Question: I have a copy of the Android source code, but don't know what version of android it is (I downloaded it a while ago and can't remember if I synced to the head of the repo or not).
It there a way to determine this? I've looked in the manifest for a couple of the sample projects and they state:
'''
<uses-sdk android:targetSdkVersion="11"/>
'''
so I think I can assume it is either 11 or above, but I'm not certain which one. This is what the file structure looks like:

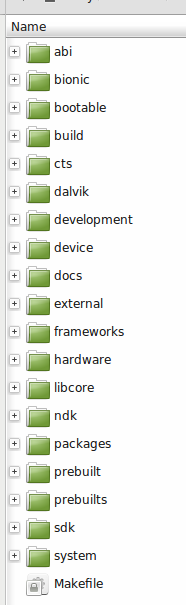
Answer: I assume that's the 'platform/' directory. If so, take a look in 'frameworks/base/api'. You'll find a text file representing each API level that's been committed -- find the largest numbered file in that directory for your answer.
Example: <URL>